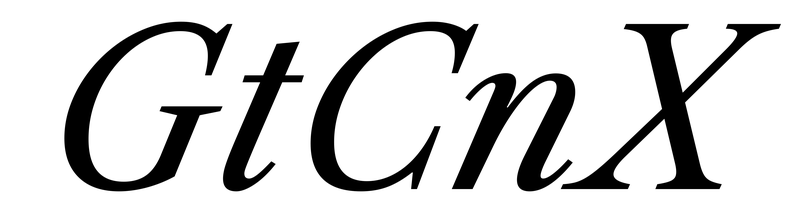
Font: LibreCaslonText-Italic_Italic